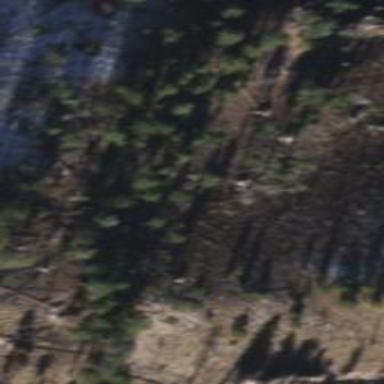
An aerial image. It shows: Evergreen needle-leaved woodland.